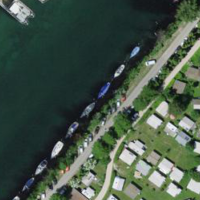
EUNIS habitat code: 15
Species observed at this site:
Salix alba
Euphorbia cyparissias
Turdus merula